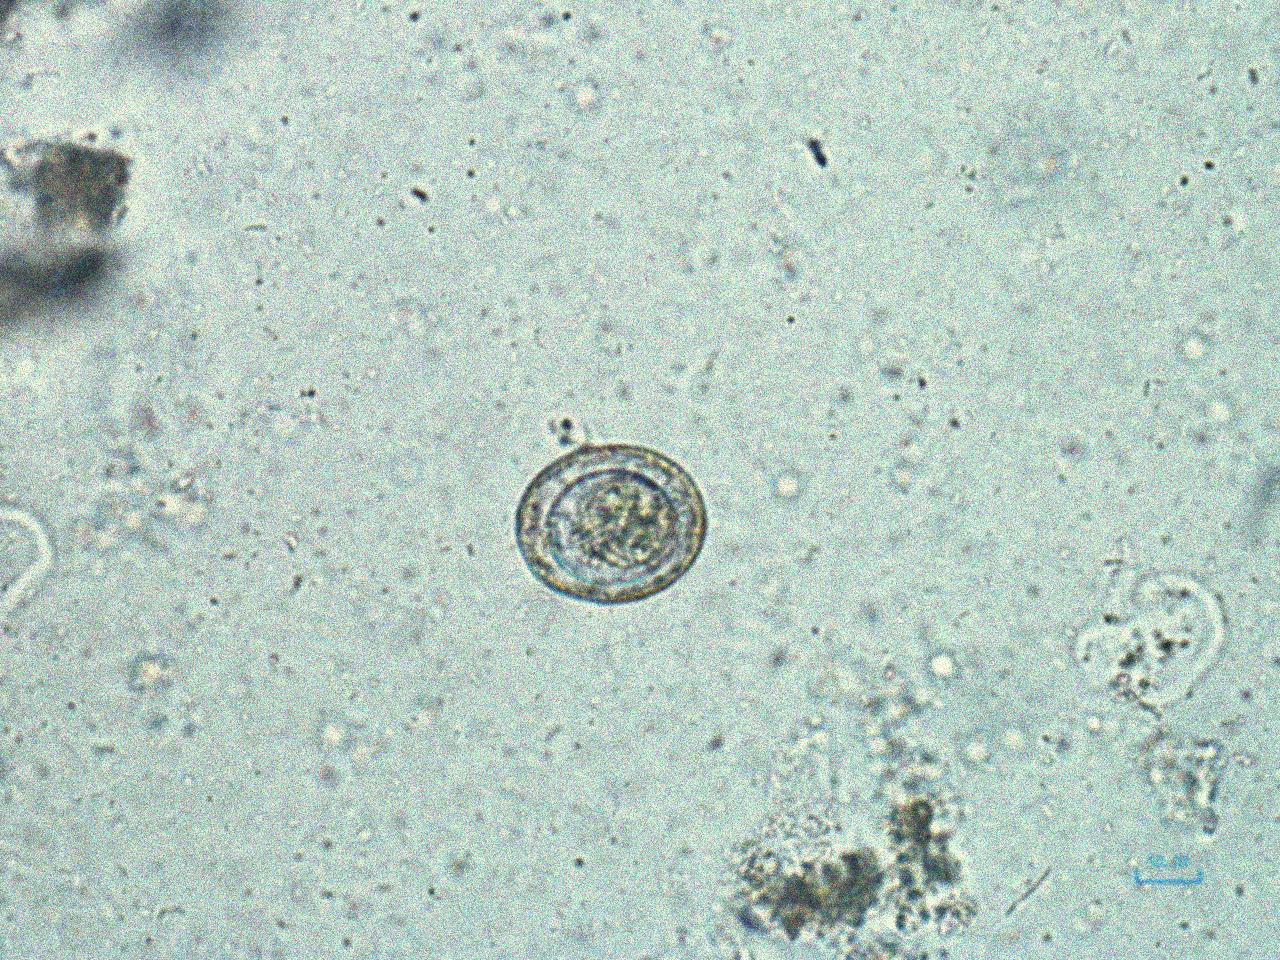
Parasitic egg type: Hymenolepis nana